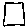
Label: square